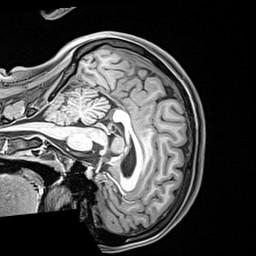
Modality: T1w
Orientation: sagittal
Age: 22
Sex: female
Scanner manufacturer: siemens
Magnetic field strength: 3 T
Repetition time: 2.4 s
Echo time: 0.00217 s